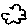
Label: cloud